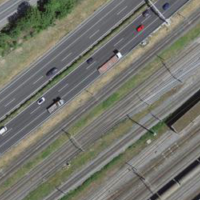
EUNIS habitat code: 57
Species observed at this site:
Falco tinnunculus